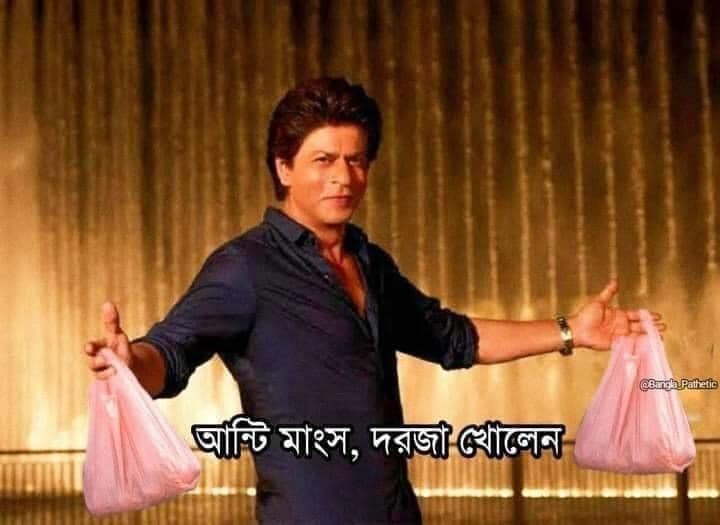
Text: আংটি মাংস, দরজা খোলেন
Label: Non Hate